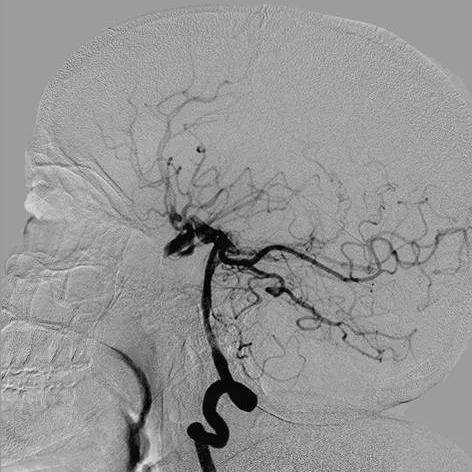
Selective injection of the right vertebral artery showing an enlarged posterior communicating artery opacifying the supra-ophthalmic segments of the internal carotid artery with exclusive contribution to the anterior circulation bilaterally. There is fusiform dilatation of the right posterior communicating artery at the basilar end, suggestive of a fusiform aneurysm of the right posterior communicating artery.
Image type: radiology (ct)